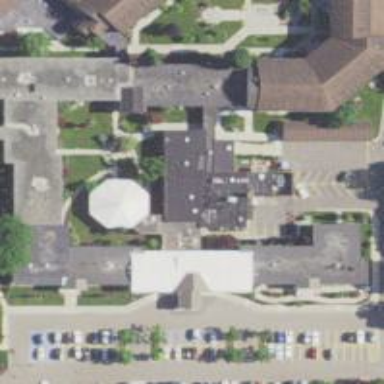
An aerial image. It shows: Nursing home building.